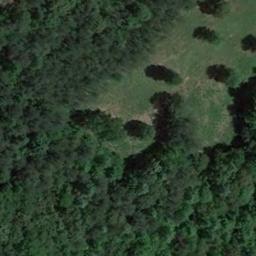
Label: forest